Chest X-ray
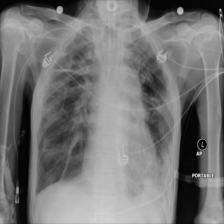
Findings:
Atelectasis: negative
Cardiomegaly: negative
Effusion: negative
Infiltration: negative
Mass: negative
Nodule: negative
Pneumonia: negative
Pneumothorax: negative
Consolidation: negative
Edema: negative
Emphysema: negative
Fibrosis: negative
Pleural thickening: negative
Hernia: negative